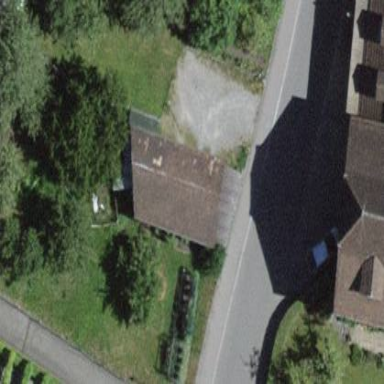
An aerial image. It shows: Group of garages.